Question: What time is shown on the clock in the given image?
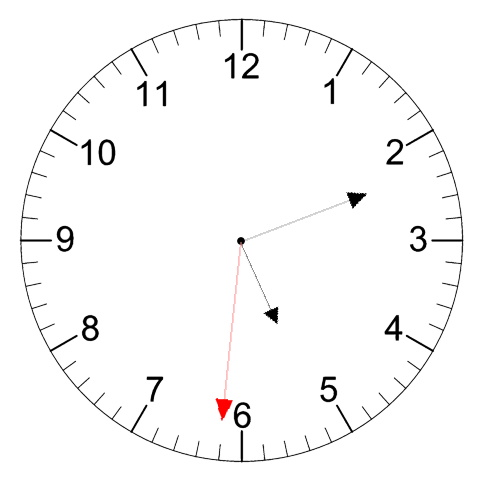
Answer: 05:11:31